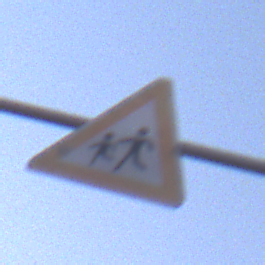
Verkehrszeichen: KinderRechts
Umgebung: Outdoor, Nature
Tageszeit: SunriseSunset
Wetter: Clear
Licht: Natural
Jahreszeit: NotSpecified
Kontrast: LowContrast